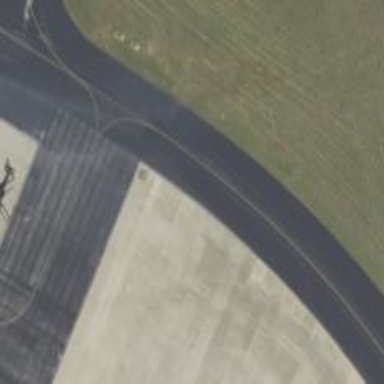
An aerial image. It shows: View of taxiway at the airport.